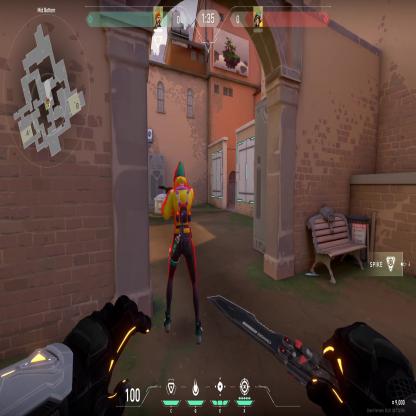
Label: enemy